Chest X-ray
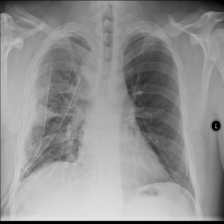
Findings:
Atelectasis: negative
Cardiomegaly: negative
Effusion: negative
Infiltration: negative
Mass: negative
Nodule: positive
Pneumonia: negative
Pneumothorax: negative
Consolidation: negative
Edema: negative
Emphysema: negative
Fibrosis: negative
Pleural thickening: negative
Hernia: negative